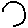
Label: circle